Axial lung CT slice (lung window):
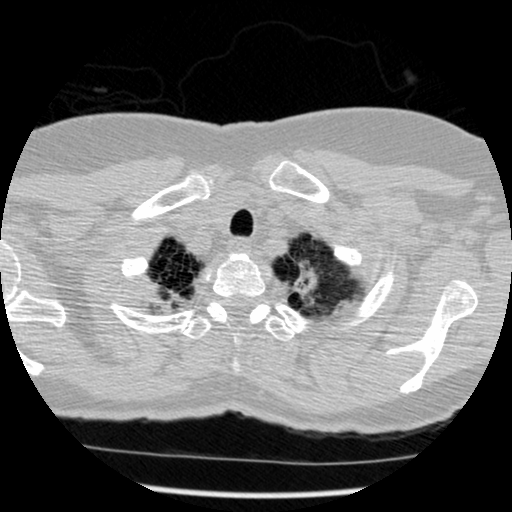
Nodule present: no